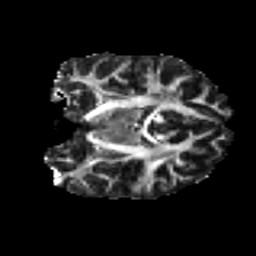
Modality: FA
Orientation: coronal
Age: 28
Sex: female
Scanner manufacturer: ge
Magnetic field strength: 3 T
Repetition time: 7.8 s
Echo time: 0.0606 s